Interaction volume radius: 10 \u00c5
Interaction volume height: 20 \u00c5
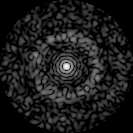
Disorder parameter: 0.8422